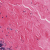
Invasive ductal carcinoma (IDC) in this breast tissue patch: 0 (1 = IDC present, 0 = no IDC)